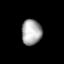
Tissue: lung
Cell type: T cells
Senescence score: 0.5446
Nuclear area (px): 503
Mean DAPI intensity: 169.153